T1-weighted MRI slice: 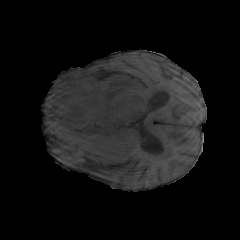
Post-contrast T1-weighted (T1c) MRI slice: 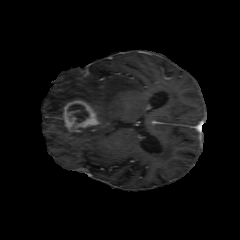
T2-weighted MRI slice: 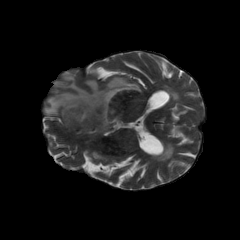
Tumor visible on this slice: yes